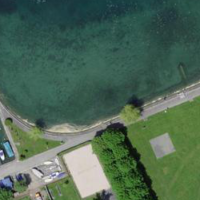
EUNIS habitat code: 14
Species observed at this site:
Chroicocephalus ridibundus
Phalacrocorax carbo
Cygnus olor
Fulica atra
Najas marina
Anas platyrhynchos
Aythya fuligula
Passer domesticus
Turdus merula